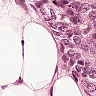
Metastatic tissue present: yes